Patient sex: F
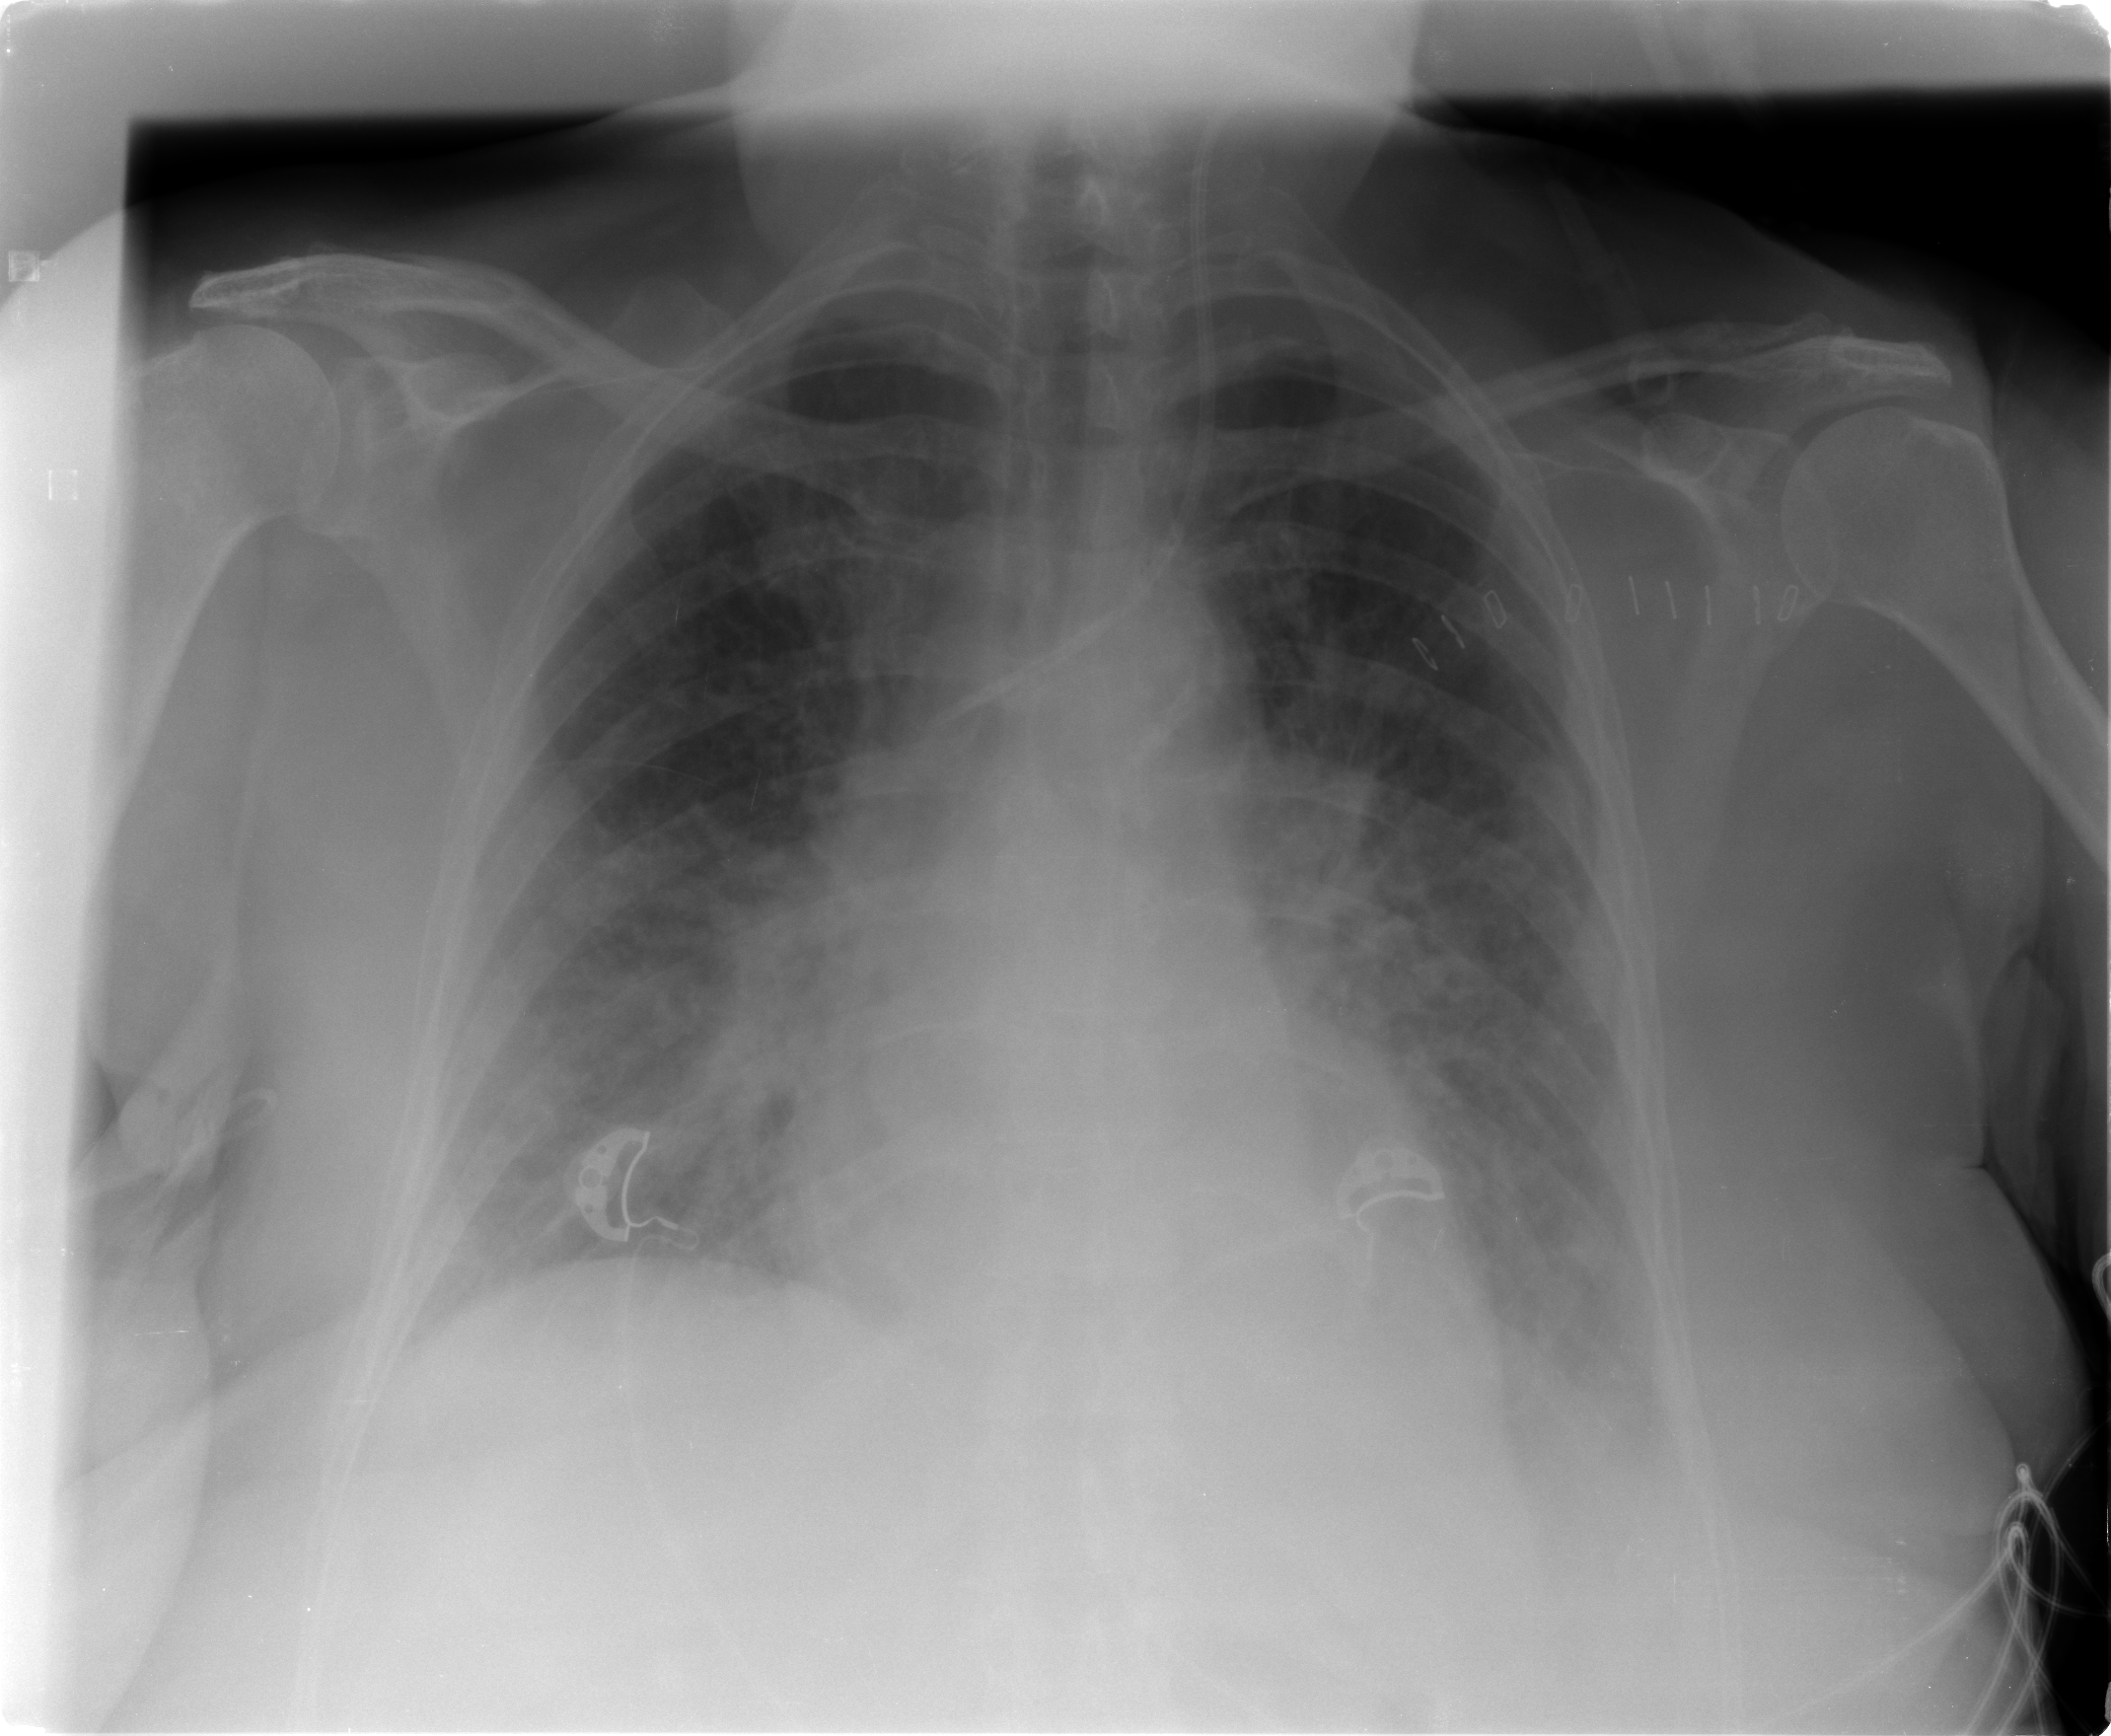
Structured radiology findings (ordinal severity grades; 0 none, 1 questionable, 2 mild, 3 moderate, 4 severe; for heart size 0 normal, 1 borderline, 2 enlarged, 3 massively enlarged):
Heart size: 0
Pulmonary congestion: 3
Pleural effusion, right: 2
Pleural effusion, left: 2
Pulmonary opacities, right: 2
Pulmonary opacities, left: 2
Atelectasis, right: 2
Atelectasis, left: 2